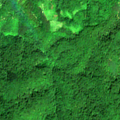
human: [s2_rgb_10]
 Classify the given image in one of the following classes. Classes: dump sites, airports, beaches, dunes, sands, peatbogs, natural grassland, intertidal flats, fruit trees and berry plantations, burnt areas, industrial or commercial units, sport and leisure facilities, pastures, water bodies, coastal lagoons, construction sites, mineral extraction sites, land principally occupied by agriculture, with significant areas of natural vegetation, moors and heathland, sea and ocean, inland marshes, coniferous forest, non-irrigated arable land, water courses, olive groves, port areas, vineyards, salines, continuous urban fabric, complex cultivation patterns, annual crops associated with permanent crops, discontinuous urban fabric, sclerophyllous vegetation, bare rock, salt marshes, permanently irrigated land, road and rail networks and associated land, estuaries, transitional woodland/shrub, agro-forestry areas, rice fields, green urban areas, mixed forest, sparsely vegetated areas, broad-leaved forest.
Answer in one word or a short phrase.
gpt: broad-leaved forest